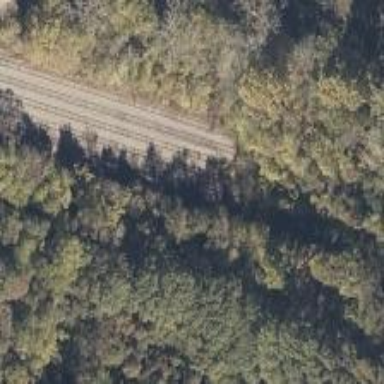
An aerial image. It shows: Disused railway spur line.